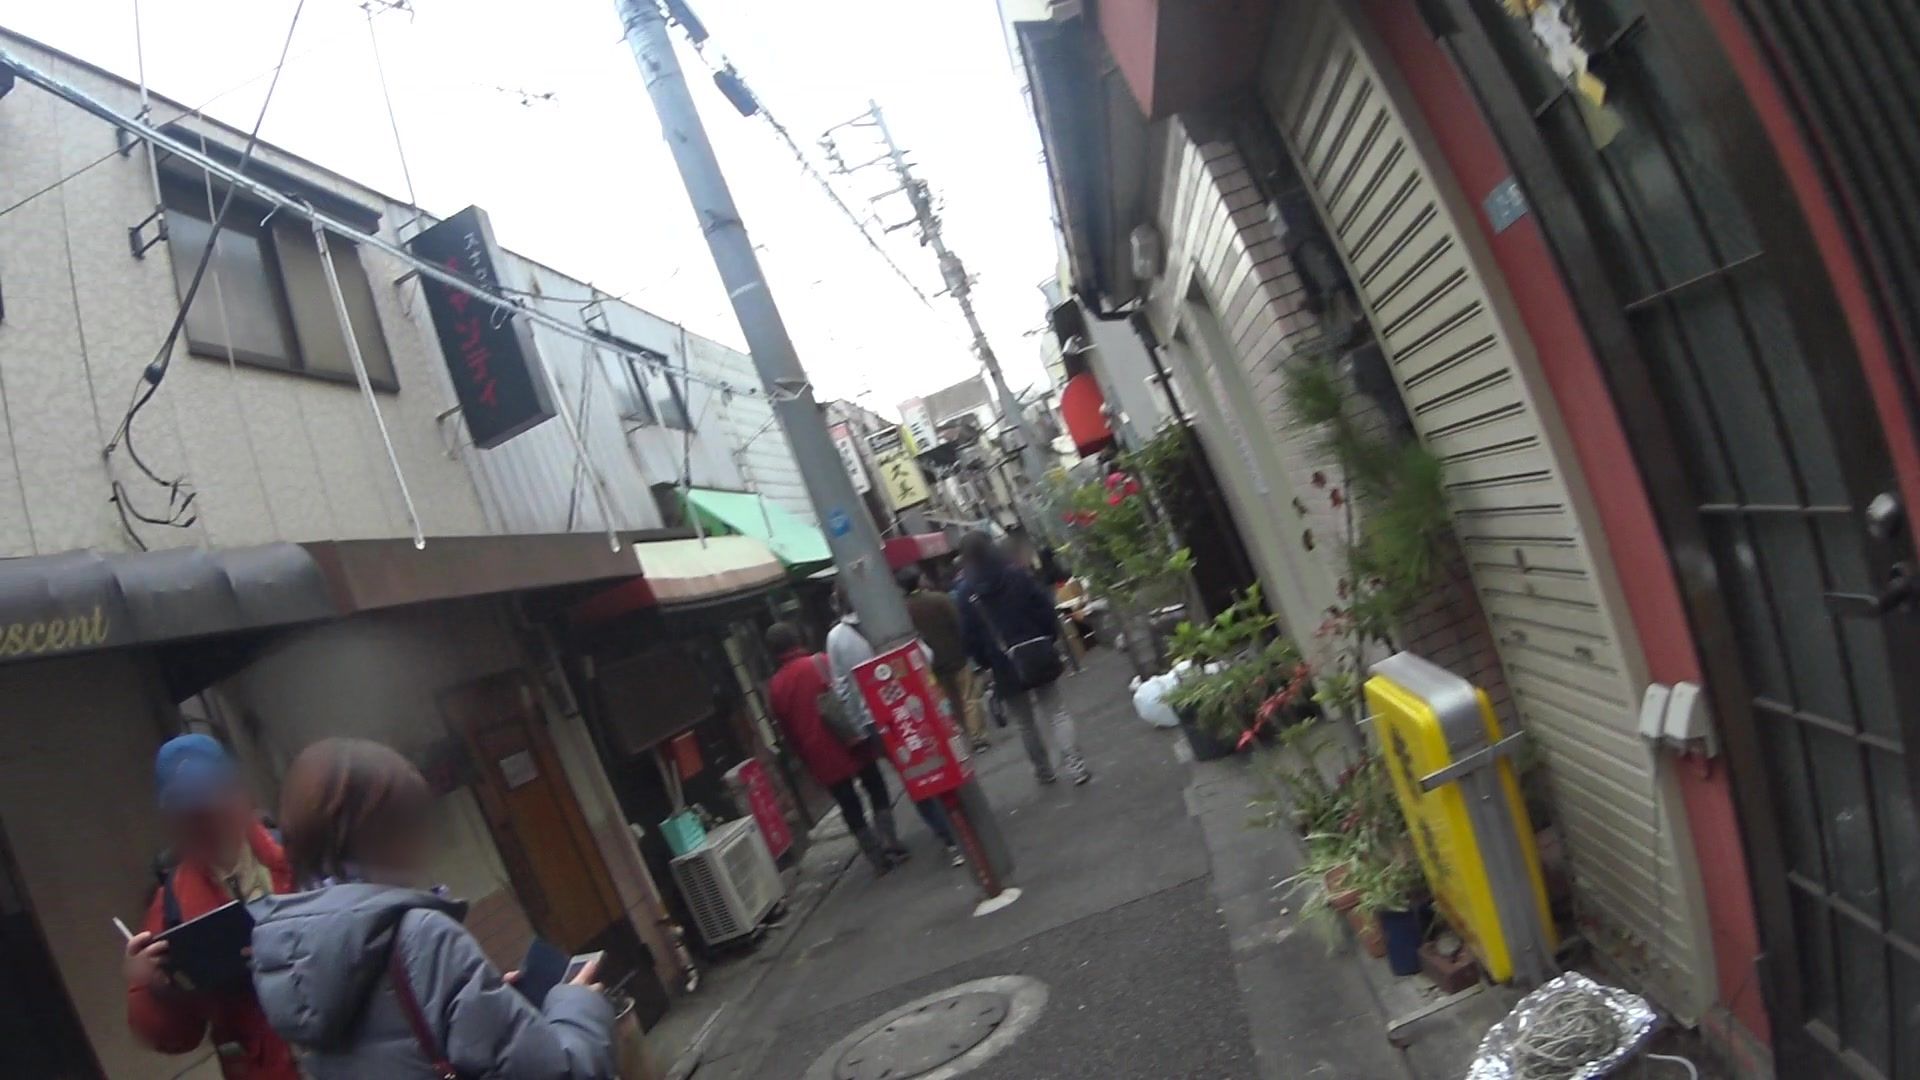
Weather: clear
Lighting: day
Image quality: good
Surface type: walking surface
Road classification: steps, footway, path
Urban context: urban centre
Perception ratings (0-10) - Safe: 2.1, Lively: 6.3, Beautiful: 2.45, Boring: 1.85, Depressing: 8.11, Wealthy: 2.45